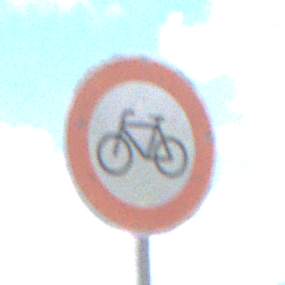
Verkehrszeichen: VerbotRadverkehr
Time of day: Midday
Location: Outdoor (Nature)
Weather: PartlyCloudy
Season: NotSpecified
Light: Natural